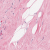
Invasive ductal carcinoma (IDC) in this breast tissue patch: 0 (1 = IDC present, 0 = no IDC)